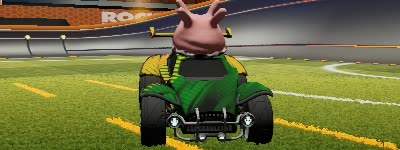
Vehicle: octane